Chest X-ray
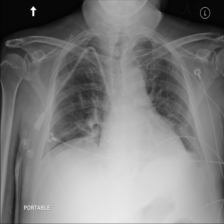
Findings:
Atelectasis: positive
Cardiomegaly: positive
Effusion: negative
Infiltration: negative
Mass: negative
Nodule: negative
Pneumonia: negative
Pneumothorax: negative
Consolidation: negative
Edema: negative
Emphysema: negative
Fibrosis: negative
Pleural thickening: negative
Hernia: negative